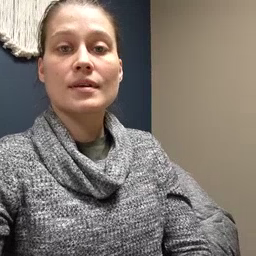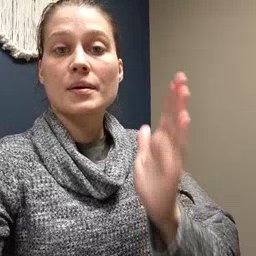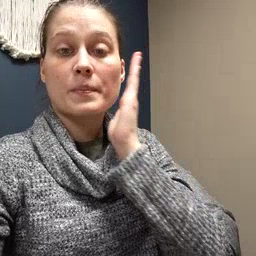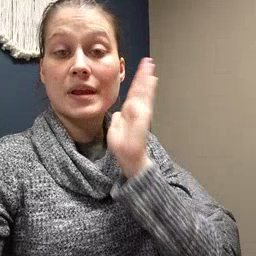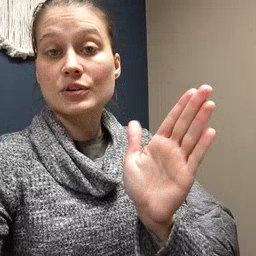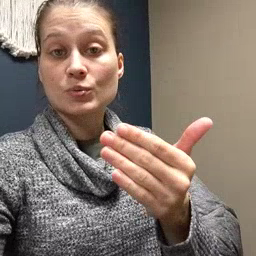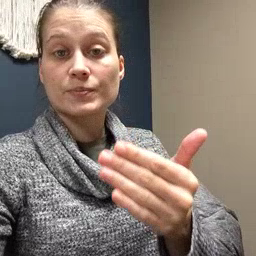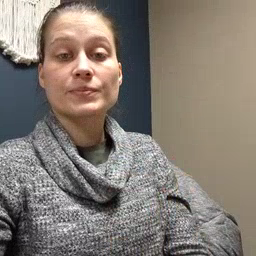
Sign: bedroom